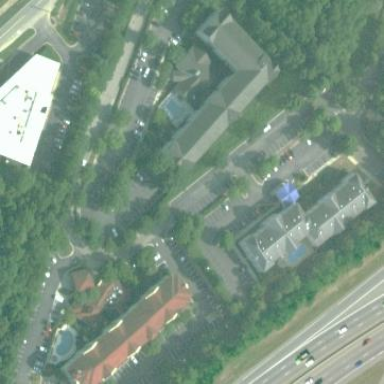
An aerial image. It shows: Commercial building used as hotel.